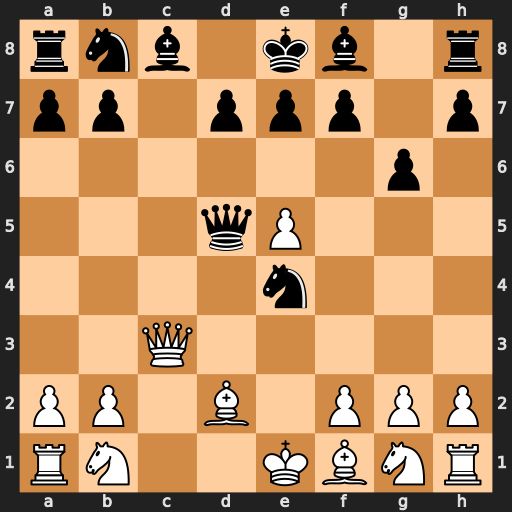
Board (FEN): rnb1kb1r/pp1ppp1p/6p1/3qP3/4n3/2Q5/PP1B1PPP/RN2KBNR
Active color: w
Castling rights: KQkq
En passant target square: -
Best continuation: Qxc8#